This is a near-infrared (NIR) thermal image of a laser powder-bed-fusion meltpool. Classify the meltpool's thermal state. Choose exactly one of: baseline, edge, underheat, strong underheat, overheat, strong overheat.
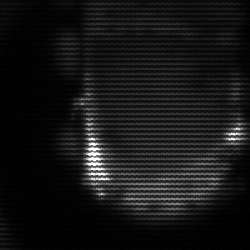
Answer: baseline